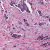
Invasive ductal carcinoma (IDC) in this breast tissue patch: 1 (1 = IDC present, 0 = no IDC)